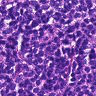
Metastatic tissue present: no